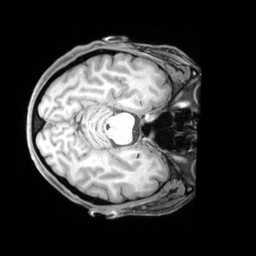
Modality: T1w
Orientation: axial
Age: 52
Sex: female
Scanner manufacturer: siemens
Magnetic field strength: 3 T
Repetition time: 1.97 s
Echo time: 0.00206 s